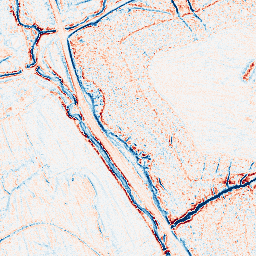
Category: edge_preserving
Decomposition family: anisotropic_diffusion
Decomposition parameters: iterations: 20
kappa: 10
gamma: 0.05
Upsampling method: lanczos
Upsampling parameters: scale: 8
Upsampling scale: 8